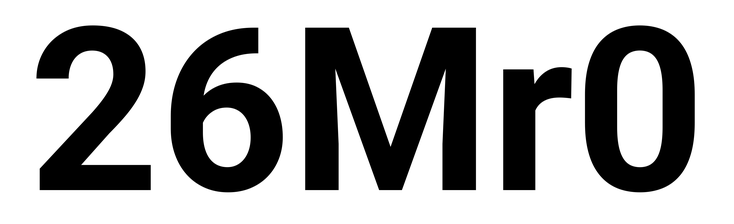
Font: Roboto_Bold